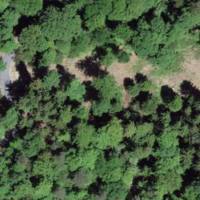
EUNIS habitat code: 44
Species observed at this site:
Stachys alpina
Abies alba